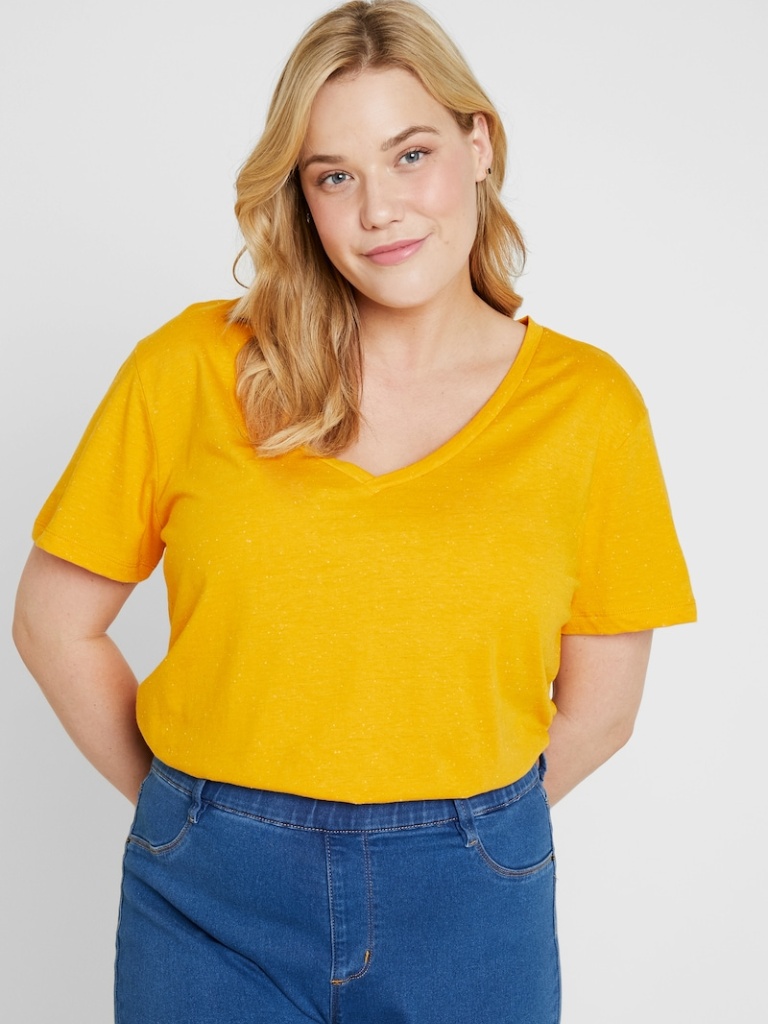
cotton relaxed short sleeve hip length Fully Tucked in v-neck t-shirt